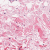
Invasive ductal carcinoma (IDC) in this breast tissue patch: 0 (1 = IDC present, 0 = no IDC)